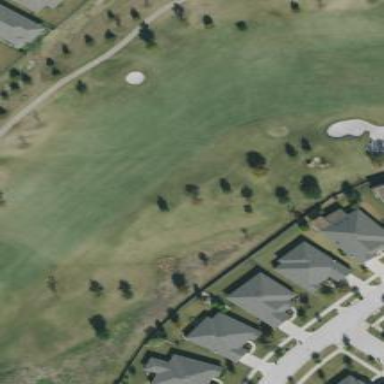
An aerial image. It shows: Grassy area designated as golf fairway.